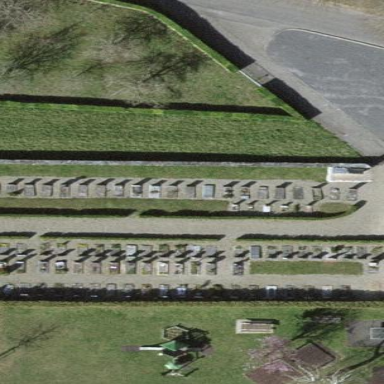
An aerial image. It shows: Cemetery.